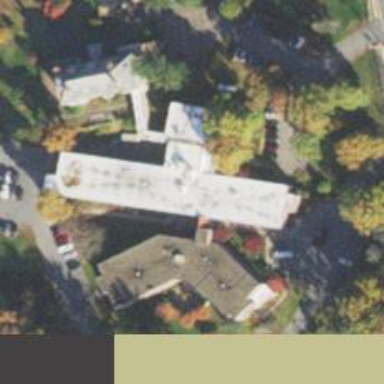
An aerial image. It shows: Nursing home.